Interaction volume radius: 5 \u00c5
Interaction volume height: 45 \u00c5
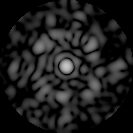
Disorder parameter: 0.6359